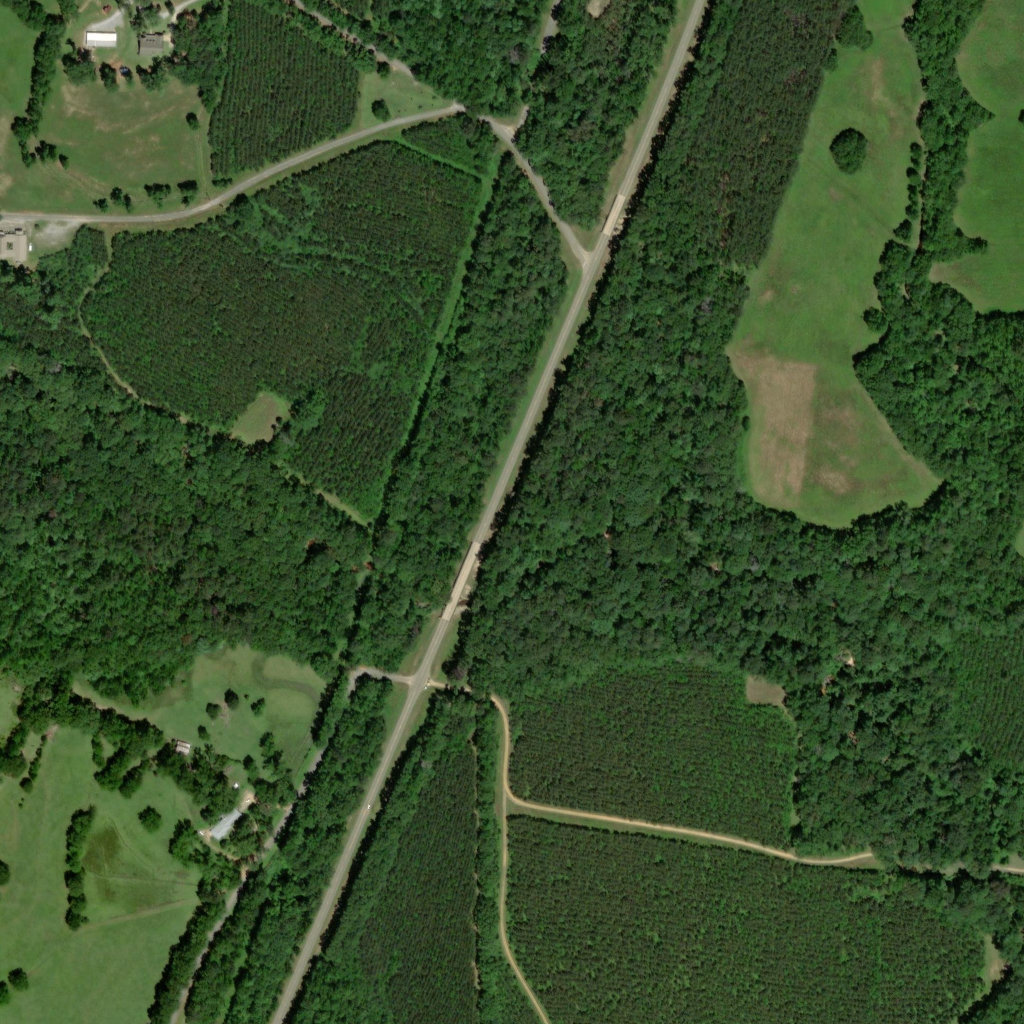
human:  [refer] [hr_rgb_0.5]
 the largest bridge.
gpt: <box>[[43, 52, 47, 60, 0]]</box>